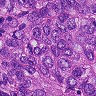
Metastatic tissue present: yes